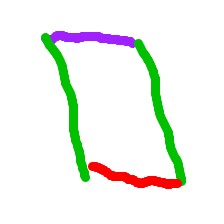
Shape: parallelogram